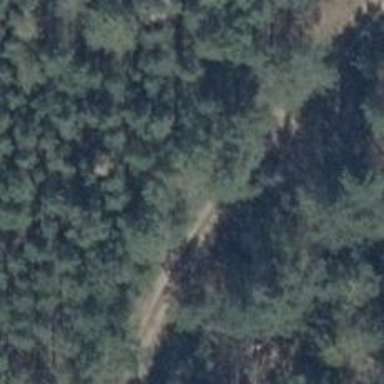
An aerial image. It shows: Dirt track road with grade3 tracktype.